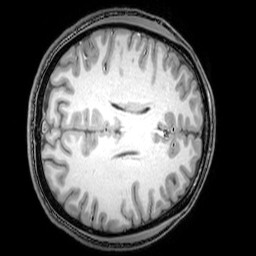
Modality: T1w
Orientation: axial
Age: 24
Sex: male
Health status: healthy
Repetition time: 0.081 s
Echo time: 0.037 s